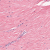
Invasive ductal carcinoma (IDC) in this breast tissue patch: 0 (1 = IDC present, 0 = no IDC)